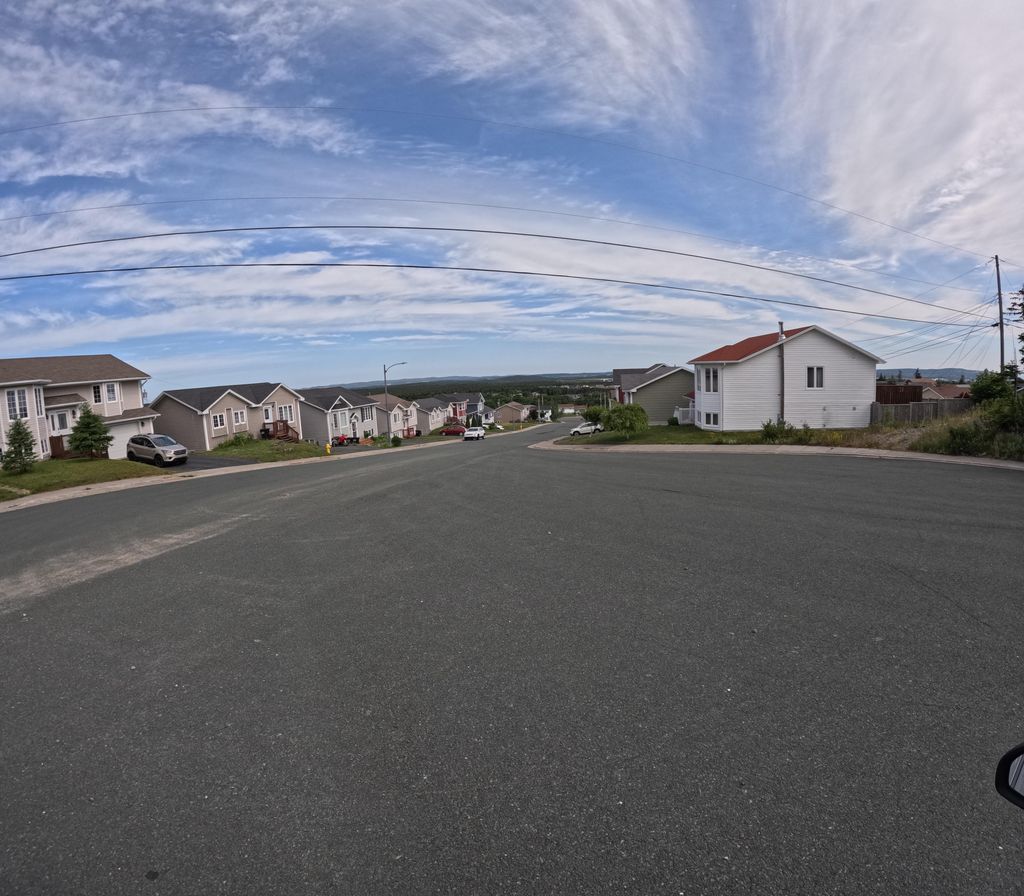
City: st_johns